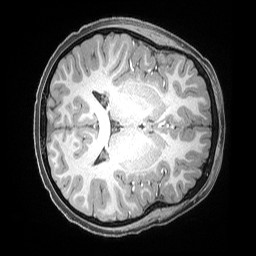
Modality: T1w
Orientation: axial
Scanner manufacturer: siemens
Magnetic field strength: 3 T
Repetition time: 2.53 s
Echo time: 0.00169 s